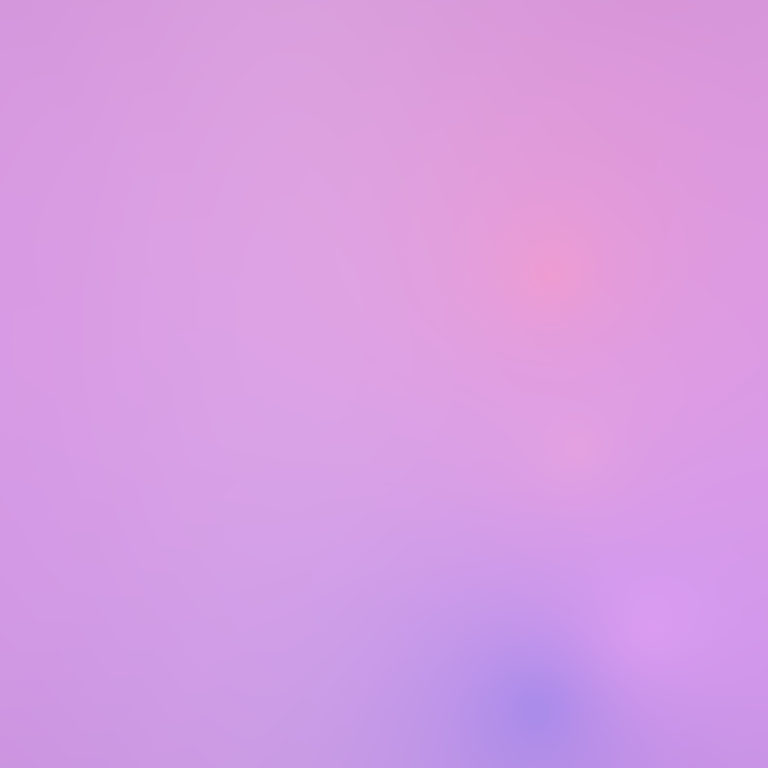
Abstract light effect, smooth gradient from soft lavender to gentle pink, serene atmosphere, diffuse glow, no room, no furniture, no objects.